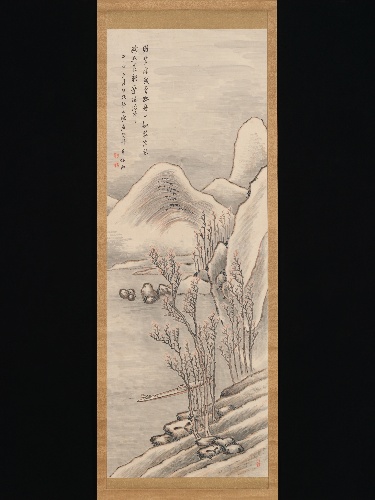
Title: 高橋草坪筆　雪中山水図|Snowy Landscape
Artist: Takahashi Sōhei
Artist bio: Japanese, ca 1804.– ca. 1835
Date: 1824
Object type: Hanging scroll
Classification: Paintings
Medium: Hanging scroll; ink and color on paper
Culture: Japan
Period: Edo period (1615–1868)
Dimensions: Image: 53 15/16 × 19 5/16 in. (137 × 49 cm)
Overall with mounting: 77 1/16 × 21 5/8 in. (195.8 × 55 cm)
Overall with knobs: 77 1/16 × 23 11/16 in. (195.8 × 60.2 cm)
Department: Asian Art
Credit line: Mary Griggs Burke Collection, Gift of the Mary and Jackson Burke Foundation, 2015
Accession year: 2015
Repository: Metropolitan Museum of Art, New York, NY
Tags: Landscapes|Snow